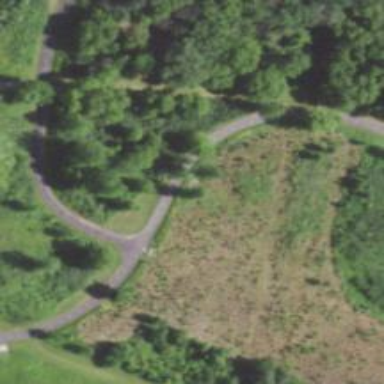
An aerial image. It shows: Asphalt cycleway.